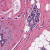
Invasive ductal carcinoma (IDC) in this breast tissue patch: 1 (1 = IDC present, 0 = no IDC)